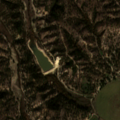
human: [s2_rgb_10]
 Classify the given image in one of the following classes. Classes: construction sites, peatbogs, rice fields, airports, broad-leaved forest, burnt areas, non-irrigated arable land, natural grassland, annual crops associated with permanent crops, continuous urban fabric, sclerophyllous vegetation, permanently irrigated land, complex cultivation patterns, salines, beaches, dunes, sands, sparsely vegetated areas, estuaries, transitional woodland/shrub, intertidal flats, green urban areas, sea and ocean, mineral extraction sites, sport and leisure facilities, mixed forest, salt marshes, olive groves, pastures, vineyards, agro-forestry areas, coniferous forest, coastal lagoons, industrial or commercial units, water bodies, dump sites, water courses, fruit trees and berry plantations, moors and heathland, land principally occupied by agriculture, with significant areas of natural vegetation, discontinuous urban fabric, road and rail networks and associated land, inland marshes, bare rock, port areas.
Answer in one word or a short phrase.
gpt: permanently irrigated land, broad-leaved forest, natural grassland